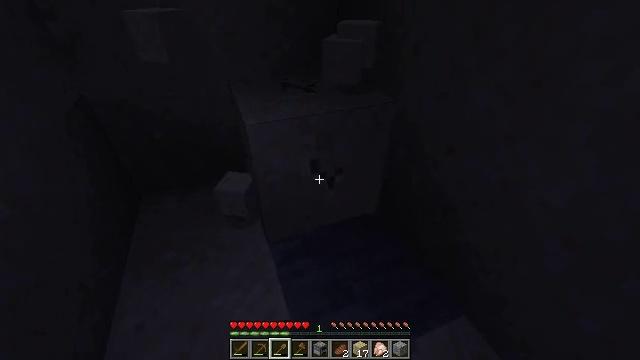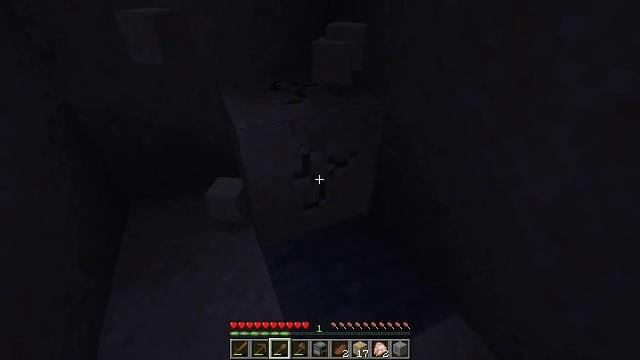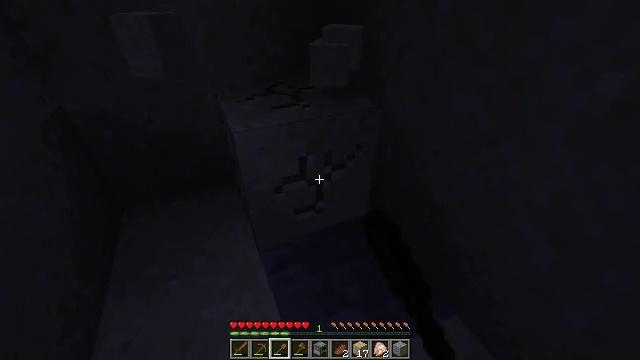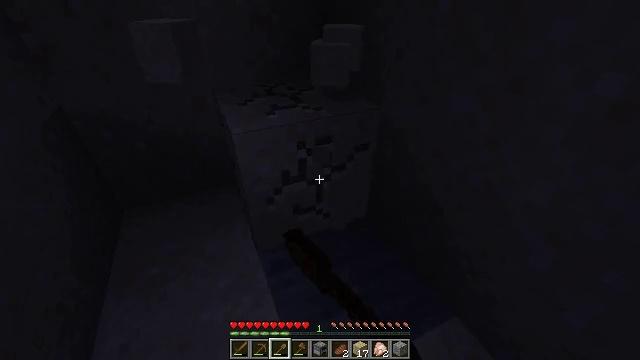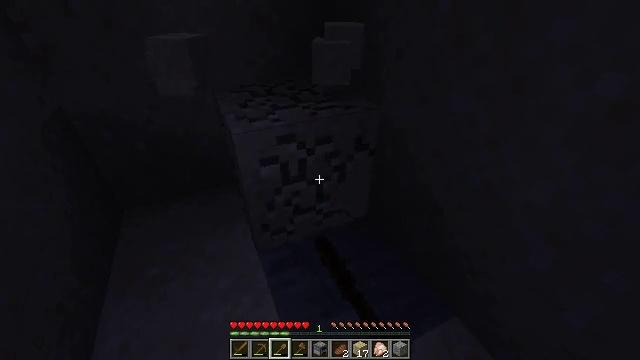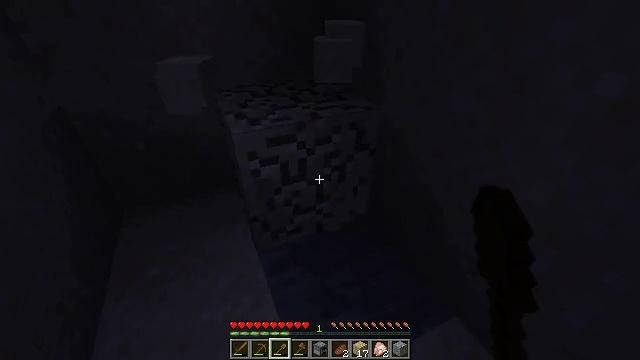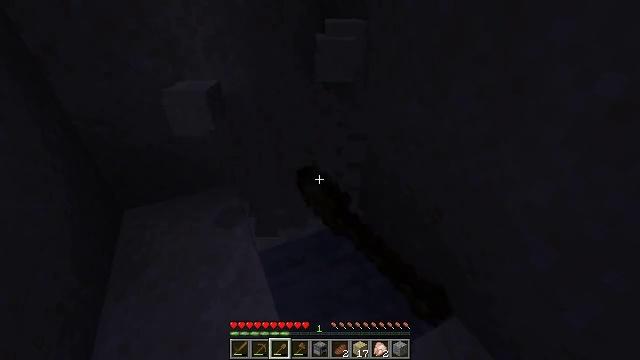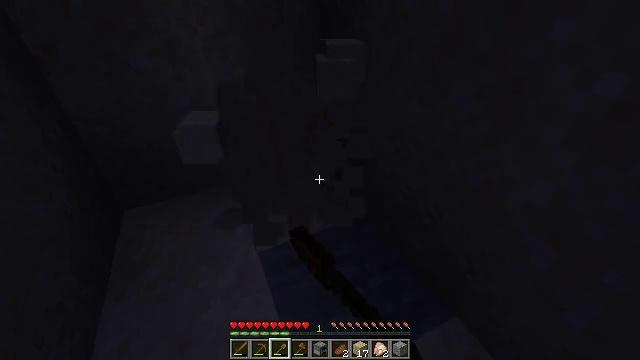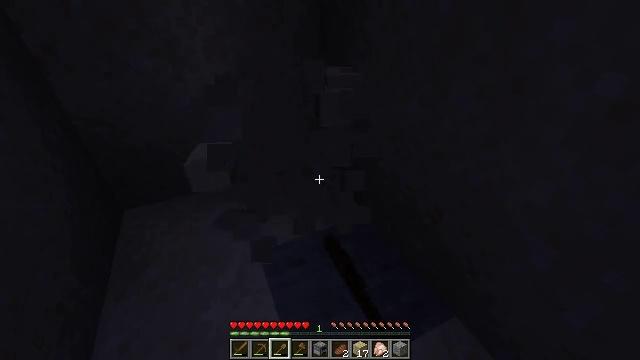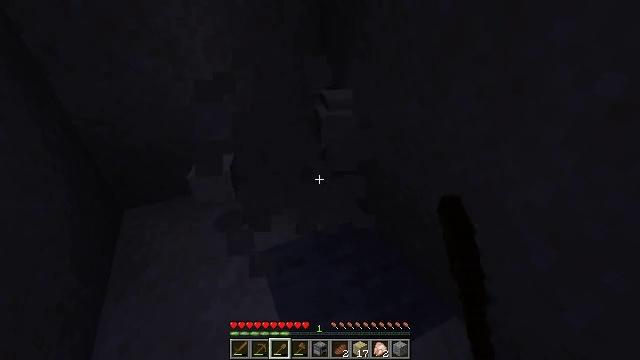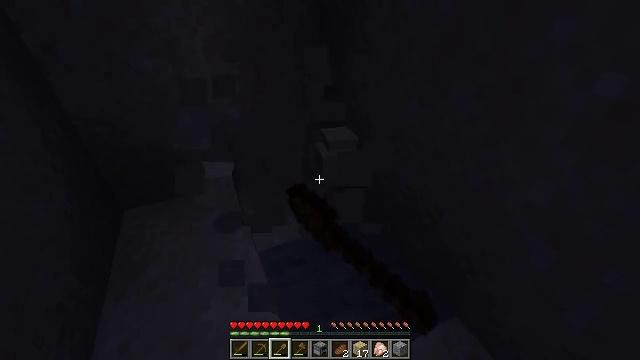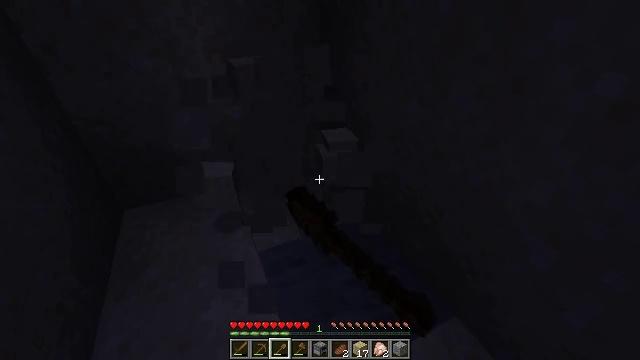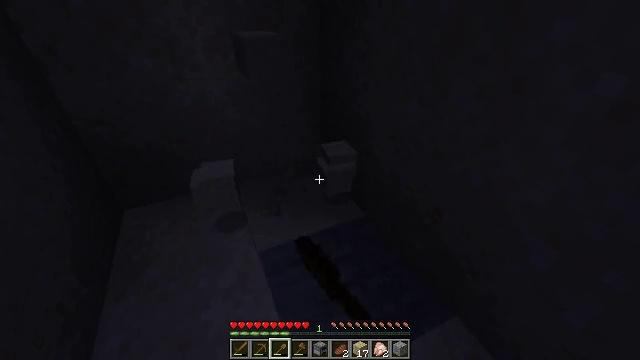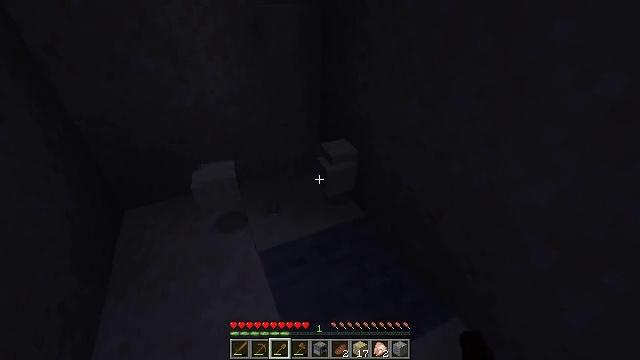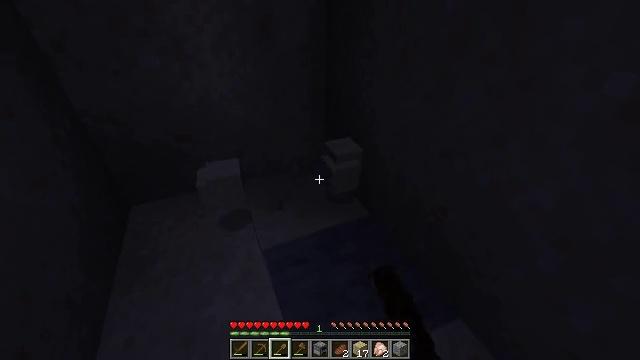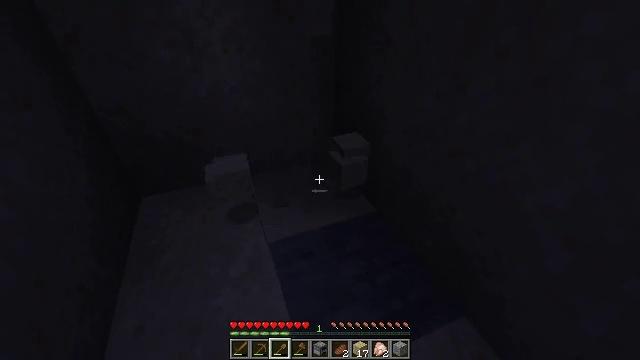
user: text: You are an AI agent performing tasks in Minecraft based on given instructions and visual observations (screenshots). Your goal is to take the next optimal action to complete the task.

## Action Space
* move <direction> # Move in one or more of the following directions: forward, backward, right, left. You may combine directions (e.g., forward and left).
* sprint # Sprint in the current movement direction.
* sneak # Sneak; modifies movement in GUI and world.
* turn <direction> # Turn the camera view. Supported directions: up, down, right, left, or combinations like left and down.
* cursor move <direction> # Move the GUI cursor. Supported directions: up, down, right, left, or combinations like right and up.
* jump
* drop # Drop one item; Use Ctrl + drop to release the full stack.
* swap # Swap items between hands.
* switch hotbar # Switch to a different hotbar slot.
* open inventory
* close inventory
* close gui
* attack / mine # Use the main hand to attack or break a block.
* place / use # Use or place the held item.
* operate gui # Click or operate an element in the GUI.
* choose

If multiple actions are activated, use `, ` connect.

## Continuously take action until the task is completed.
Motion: motion action
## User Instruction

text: Break the sand block.
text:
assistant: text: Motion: turn right, attack / mine
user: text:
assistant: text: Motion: attack / mine
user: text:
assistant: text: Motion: attack / mine
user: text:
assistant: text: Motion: attack / mine
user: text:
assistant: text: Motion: attack / mine
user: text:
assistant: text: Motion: attack / mine
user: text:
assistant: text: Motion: attack / mine
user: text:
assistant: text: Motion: attack / mine
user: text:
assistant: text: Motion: attack / mine
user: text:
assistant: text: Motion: attack / mine
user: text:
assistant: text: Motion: attack / mine
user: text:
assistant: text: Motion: attack / mine
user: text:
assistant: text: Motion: attack / mine
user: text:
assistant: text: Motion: turn left, attack / mine
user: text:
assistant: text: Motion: turn left and down
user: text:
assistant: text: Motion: turn left and down
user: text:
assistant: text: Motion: turn left
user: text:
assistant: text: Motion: turn left
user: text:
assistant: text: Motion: turn left
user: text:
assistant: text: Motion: turn left
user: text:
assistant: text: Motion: no_op
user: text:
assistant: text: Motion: no_op
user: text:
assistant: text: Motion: no_op
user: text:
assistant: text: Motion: no_op
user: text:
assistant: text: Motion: no_op
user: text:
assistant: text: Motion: no_op
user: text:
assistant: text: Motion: no_op
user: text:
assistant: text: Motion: no_op
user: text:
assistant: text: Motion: move forward
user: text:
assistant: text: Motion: move forward